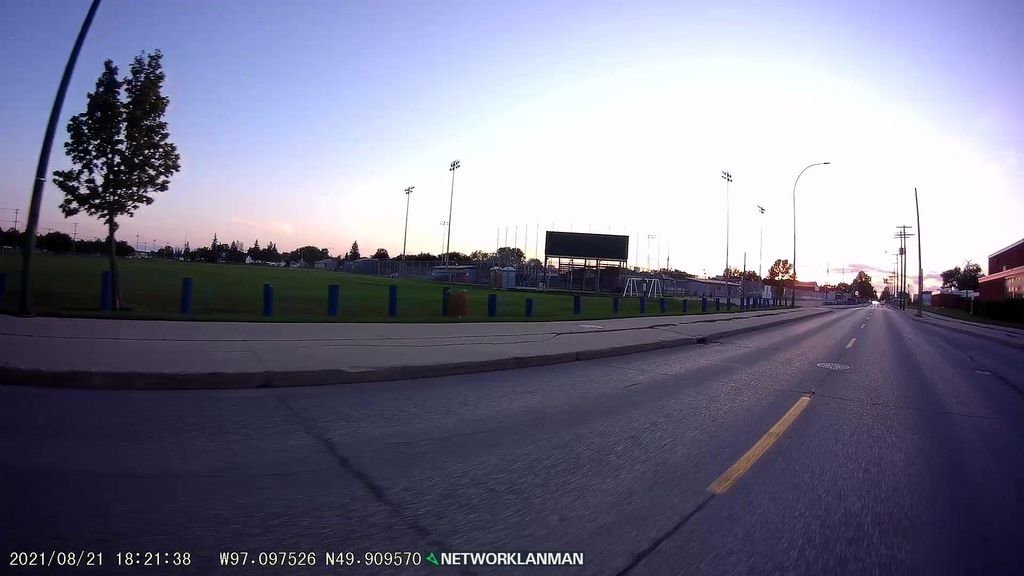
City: winnipeg